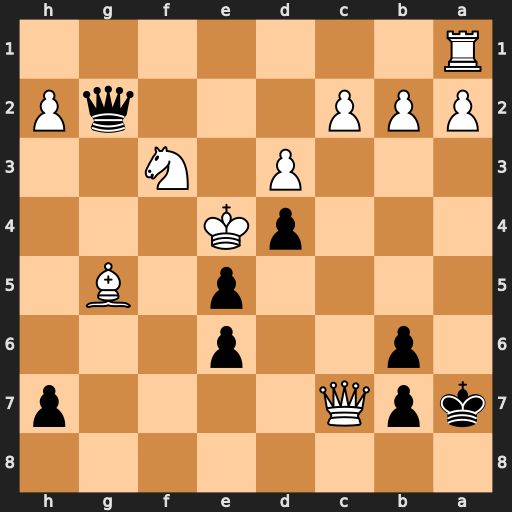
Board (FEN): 8/kpQ4p/1p2p3/4p1B1/3pK3/3P1N2/PPP3qP/R7
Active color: b
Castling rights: -
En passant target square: -
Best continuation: Qe2+ Be3 Qxe3#